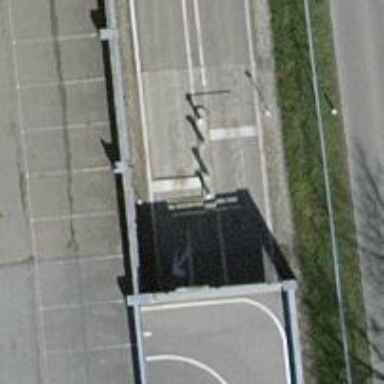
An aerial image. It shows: Gate.